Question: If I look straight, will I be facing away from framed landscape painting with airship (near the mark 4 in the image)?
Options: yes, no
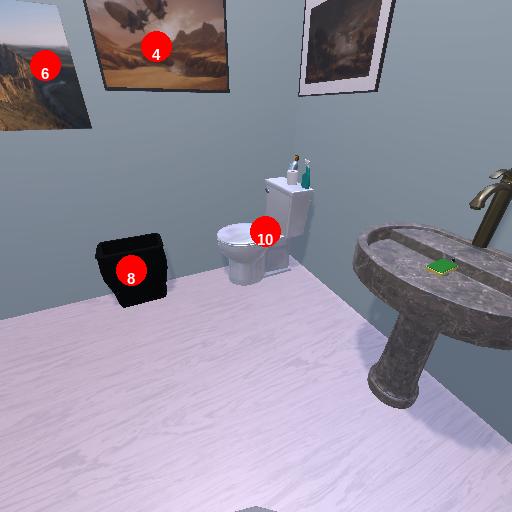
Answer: yes